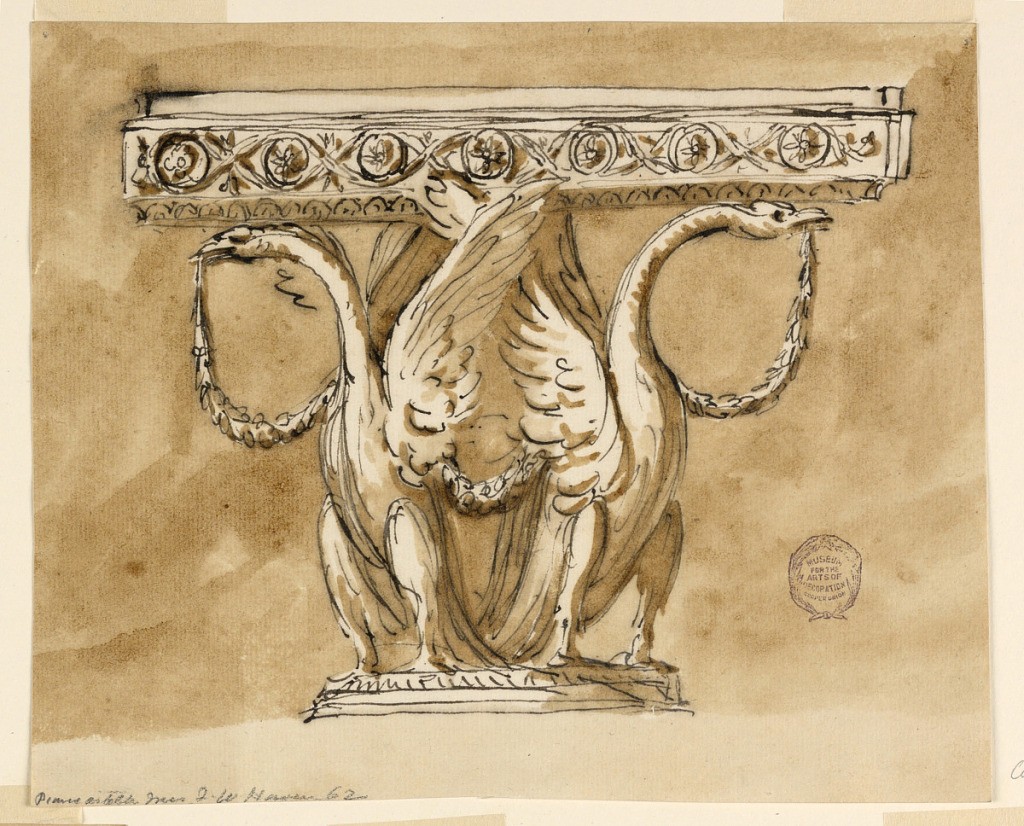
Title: Table
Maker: Giuseppe Barberi, Italian, 1746–1809
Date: ca. 1790
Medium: Pen and brown ink, brush and brown wash on off-white laid paper, lined
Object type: Drawing
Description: Elevation of a table, the base is on the form of two swans with festoons. At top, a frieze of guilloche.